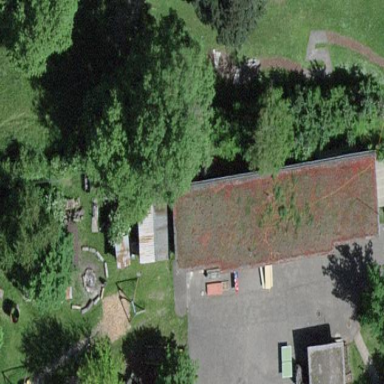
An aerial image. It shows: Hut.